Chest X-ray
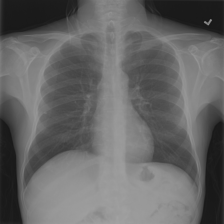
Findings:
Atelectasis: negative
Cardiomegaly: negative
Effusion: negative
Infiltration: negative
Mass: negative
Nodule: negative
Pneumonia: negative
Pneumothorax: negative
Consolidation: negative
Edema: negative
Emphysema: negative
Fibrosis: negative
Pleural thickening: negative
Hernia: negative